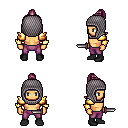
a pixel art fantasy rpg character, male body template, human, tanned skin, gold arm armor, magenta pants, white blonde short topknot hairstyle, chain hood, black shoes, dagger, four views (front, back, left, right), 2x2 character sprite sheet, small pixel art, hard edges, no anti-aliasing